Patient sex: M
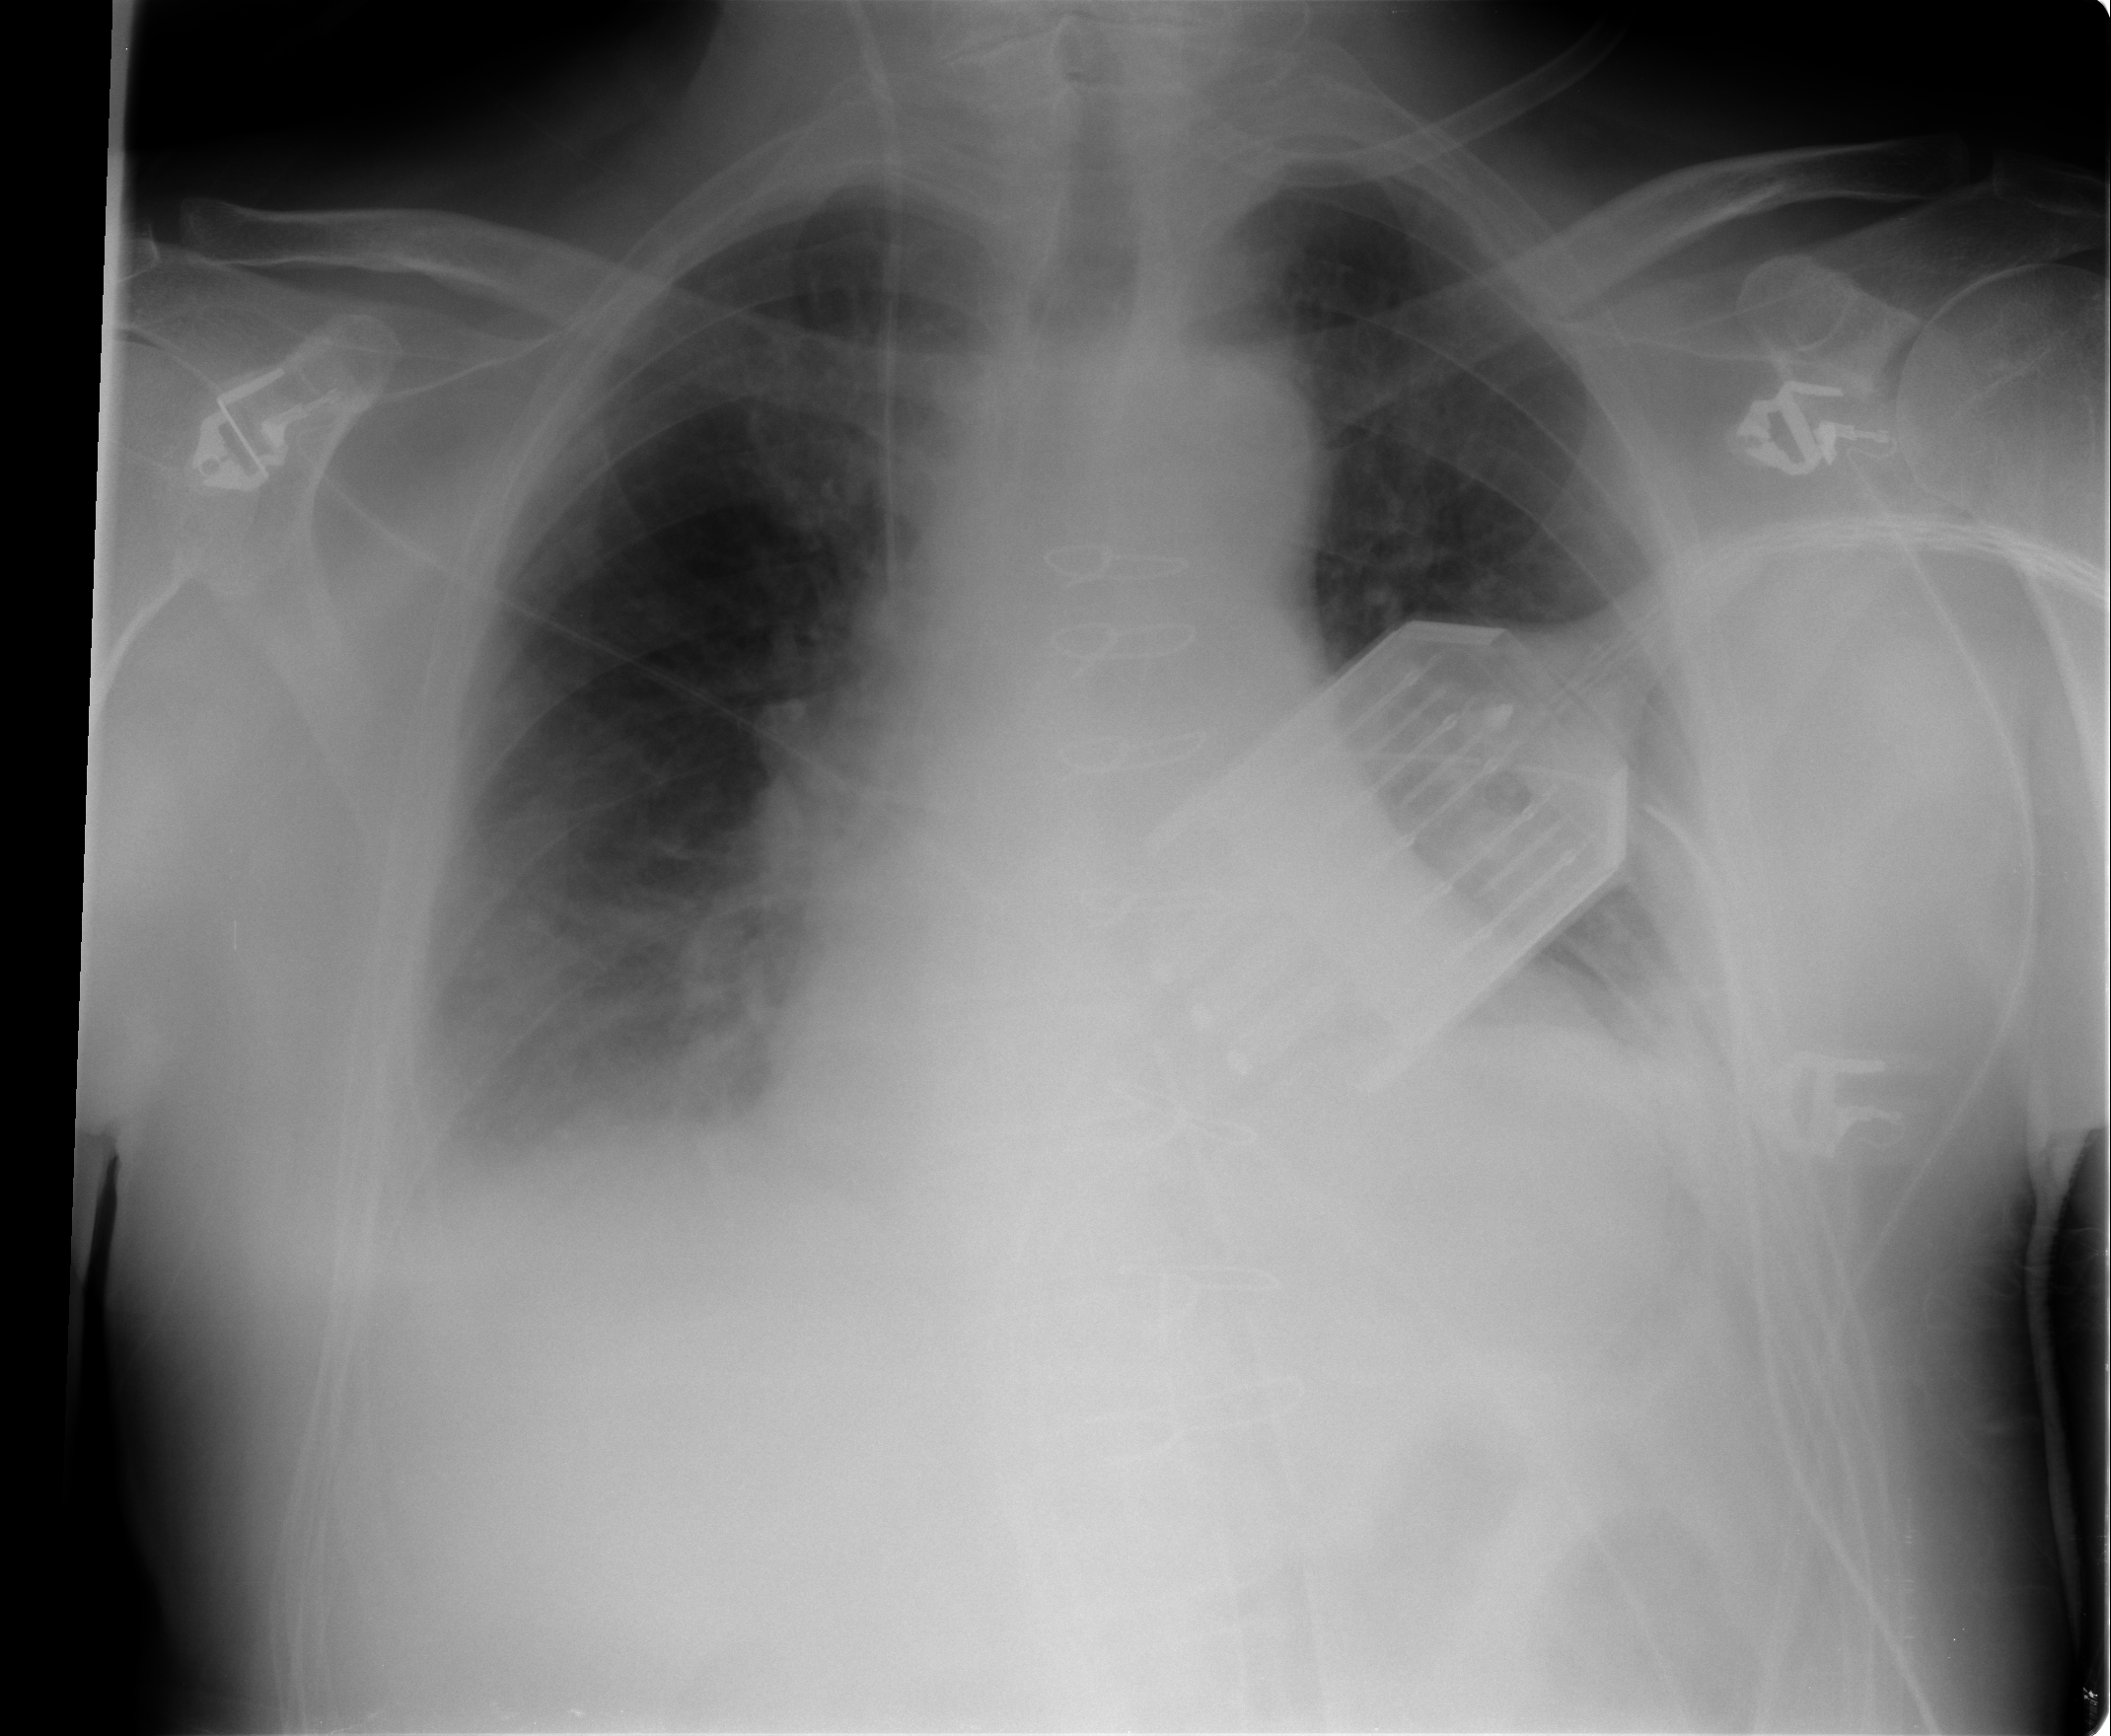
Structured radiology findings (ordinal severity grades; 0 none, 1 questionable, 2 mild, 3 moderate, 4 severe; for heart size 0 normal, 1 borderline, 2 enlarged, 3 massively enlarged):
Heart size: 0
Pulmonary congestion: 2
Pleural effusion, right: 0
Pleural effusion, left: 0
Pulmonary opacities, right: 0
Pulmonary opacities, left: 0
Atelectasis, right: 2
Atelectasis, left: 2